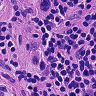
Metastatic tissue present: yes